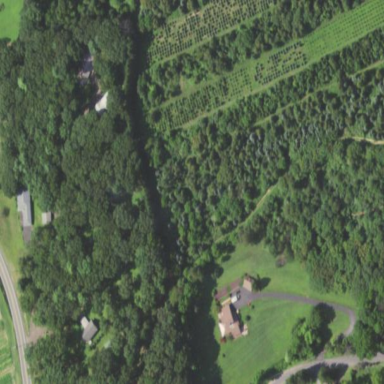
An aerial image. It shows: Plant nursery specializing in growing Christmas trees.